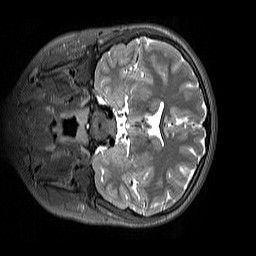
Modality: T2w
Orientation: coronal
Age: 11
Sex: female
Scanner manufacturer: siemens
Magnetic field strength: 3 T
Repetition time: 3.2 s
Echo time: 0.408 s